Question: I using Google Chrome Inspector and if you select the before pseudo of the glyphicon you will see that there is empty space at the right. How I can center the glyphicon?
I tried to set text align but it doesn't work.
'''
<span class="glyphicon glyphicon-plus"></span>
<style>.glyphicon { font-size: 120px; }</style>
'''
<URL>
Updated link <URL>

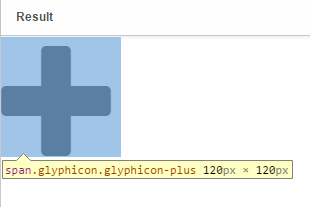
Answer: I gave 'letter spacing' for pseudo element and it did the trick. I tried changing the 'font-size' and I see that white space is not appearing.
'''
.glyphicon:before{
letter-spacing: -0.085em;
}
'''
Working fiddle: <URL>